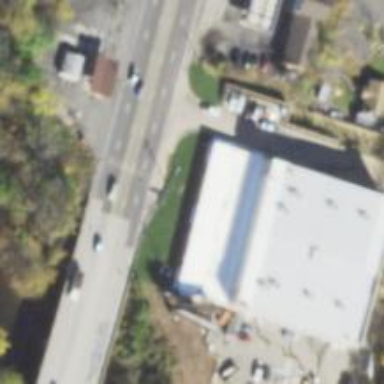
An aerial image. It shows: Building used for storage rental.